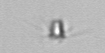
Label: Calciopappus